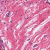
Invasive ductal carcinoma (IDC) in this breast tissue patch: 0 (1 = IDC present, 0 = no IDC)